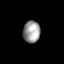
Tissue: skin
Cell type: Epithelial cells
Senescence score: 0.2625
Nuclear area (px): 366
Mean DAPI intensity: 155.26